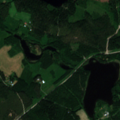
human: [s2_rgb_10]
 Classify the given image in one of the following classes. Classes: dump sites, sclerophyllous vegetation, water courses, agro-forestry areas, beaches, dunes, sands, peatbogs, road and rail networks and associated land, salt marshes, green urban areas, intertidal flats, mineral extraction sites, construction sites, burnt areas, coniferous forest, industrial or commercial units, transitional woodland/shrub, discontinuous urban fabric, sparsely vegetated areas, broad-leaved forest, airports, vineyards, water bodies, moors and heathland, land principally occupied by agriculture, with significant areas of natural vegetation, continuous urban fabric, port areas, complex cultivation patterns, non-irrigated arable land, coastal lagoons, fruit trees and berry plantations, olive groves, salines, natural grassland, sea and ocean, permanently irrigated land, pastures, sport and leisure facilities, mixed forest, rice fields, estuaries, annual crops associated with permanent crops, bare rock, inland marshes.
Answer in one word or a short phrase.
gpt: land principally occupied by agriculture, with significant areas of natural vegetation, coniferous forest, mixed forest, transitional woodland/shrub, water bodies